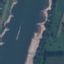
Land use / land cover class: River